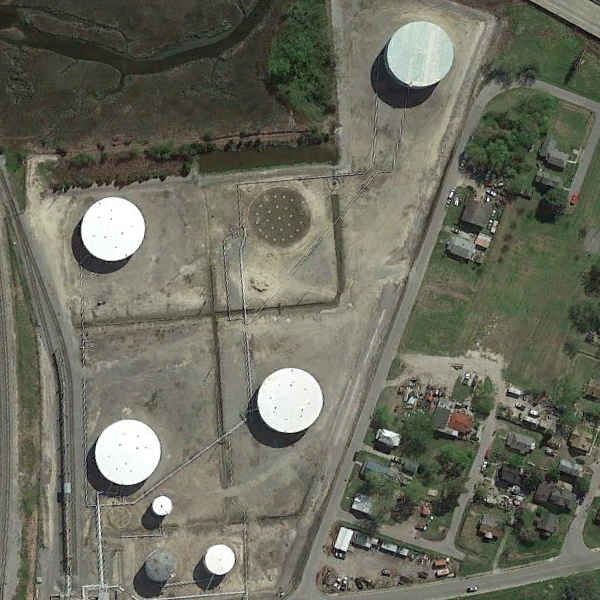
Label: StorageTanks